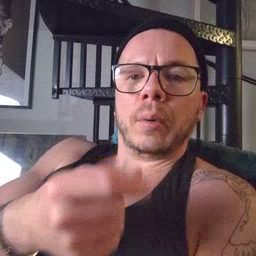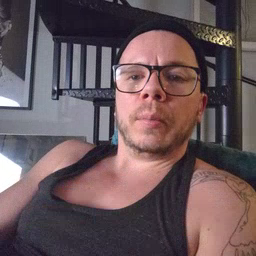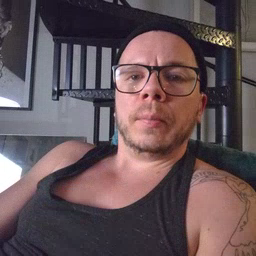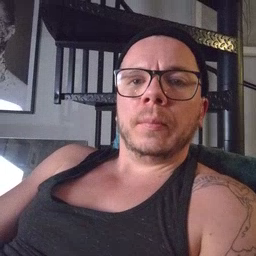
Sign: go